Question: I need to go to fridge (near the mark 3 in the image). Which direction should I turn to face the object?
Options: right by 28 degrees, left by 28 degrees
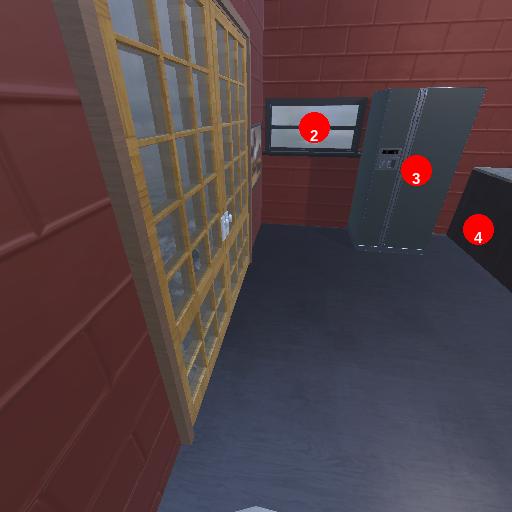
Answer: right by 28 degrees